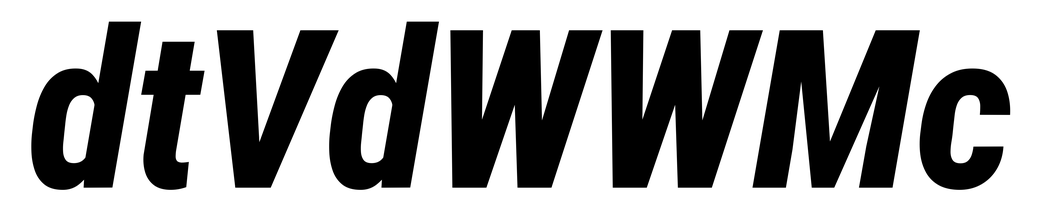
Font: Roboto-Italic_Condensed_ExtraBold_Italic